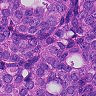
Metastatic tissue present: yes